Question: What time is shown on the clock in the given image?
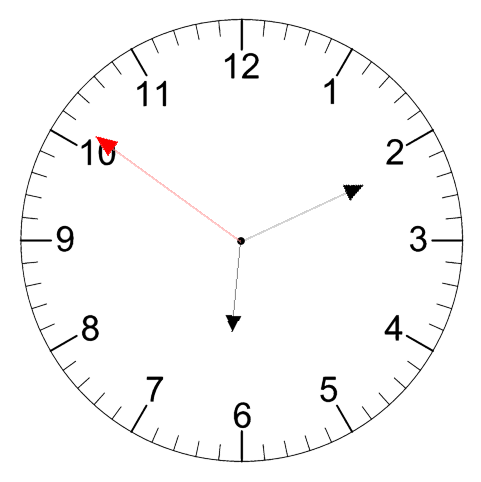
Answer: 06:10:51